Question: I have created a small application in Laravel 8. Everything is fine, but when I wanted to configure the cache I had an error that one route has the same name as another.
Reviewing the routes I found duplicate named routes, but since I'm new to Laravel, I don't know how to solve this problem. I do not know what to do to have two routes with the same name I hope you can guide me a bit.

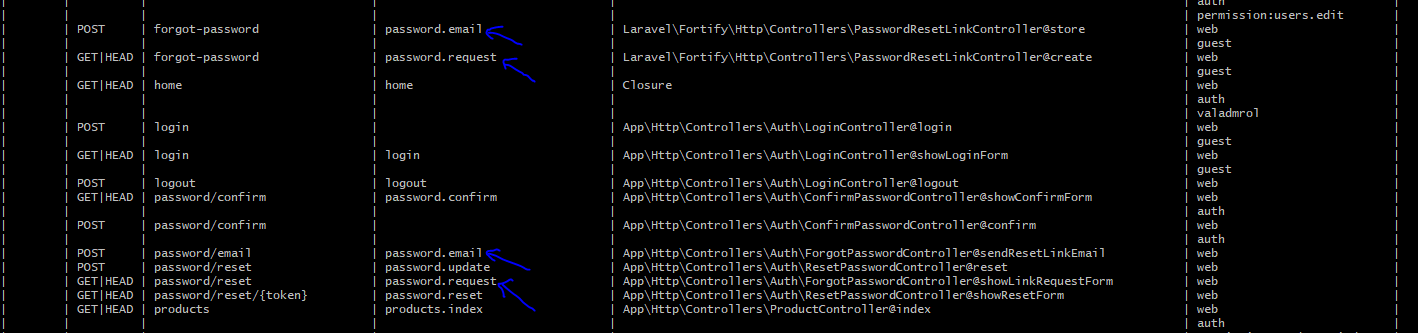
Answer: Just override the laravel auth routes
'''
Route::post('password/email', [
'as' => 'laravel.password.email',
'uses' => 'App\Http\Controllers\Auth\ForgotPasswordController@sendResetLinkEmail'
]);
Route::get('password/reset', [
'as' => 'laravel.password.request',
'uses' => 'App\Http\Controllers\Auth\ForgotPasswordController@showLinkRequestForm'
]);
'''
But dont forget to change the old route names